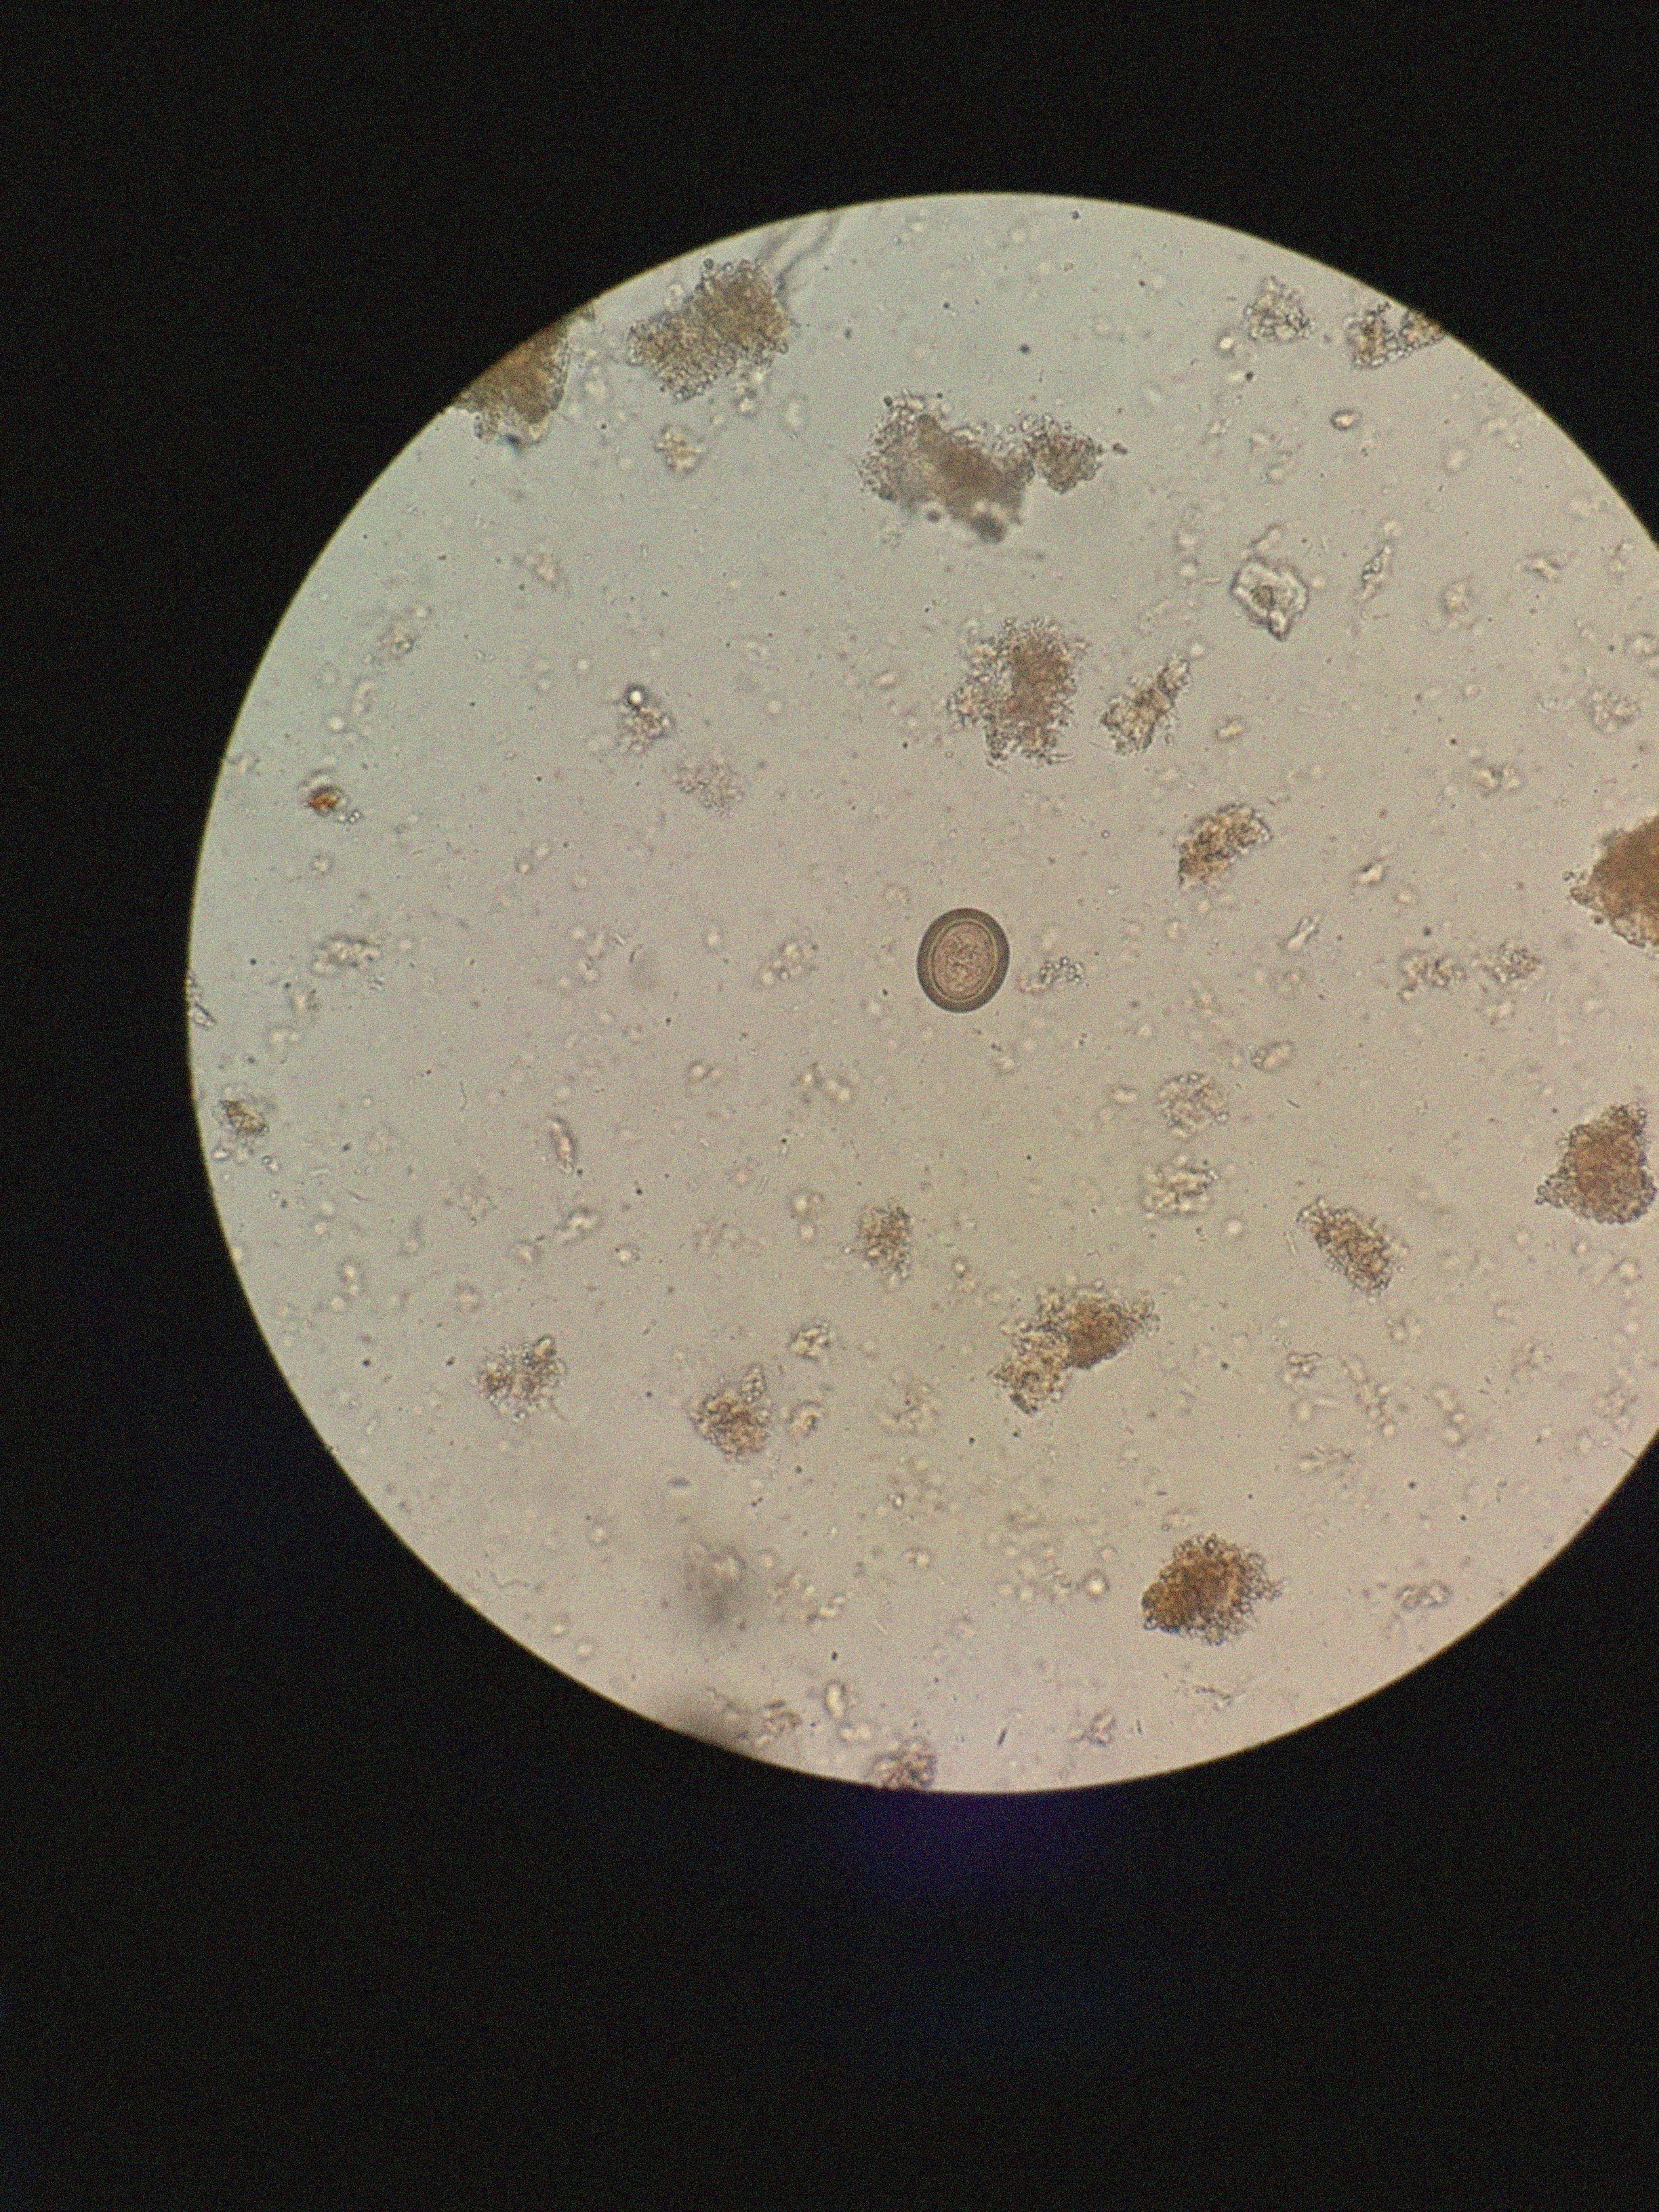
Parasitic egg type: Taenia spp. egg